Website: apple
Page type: account-selection
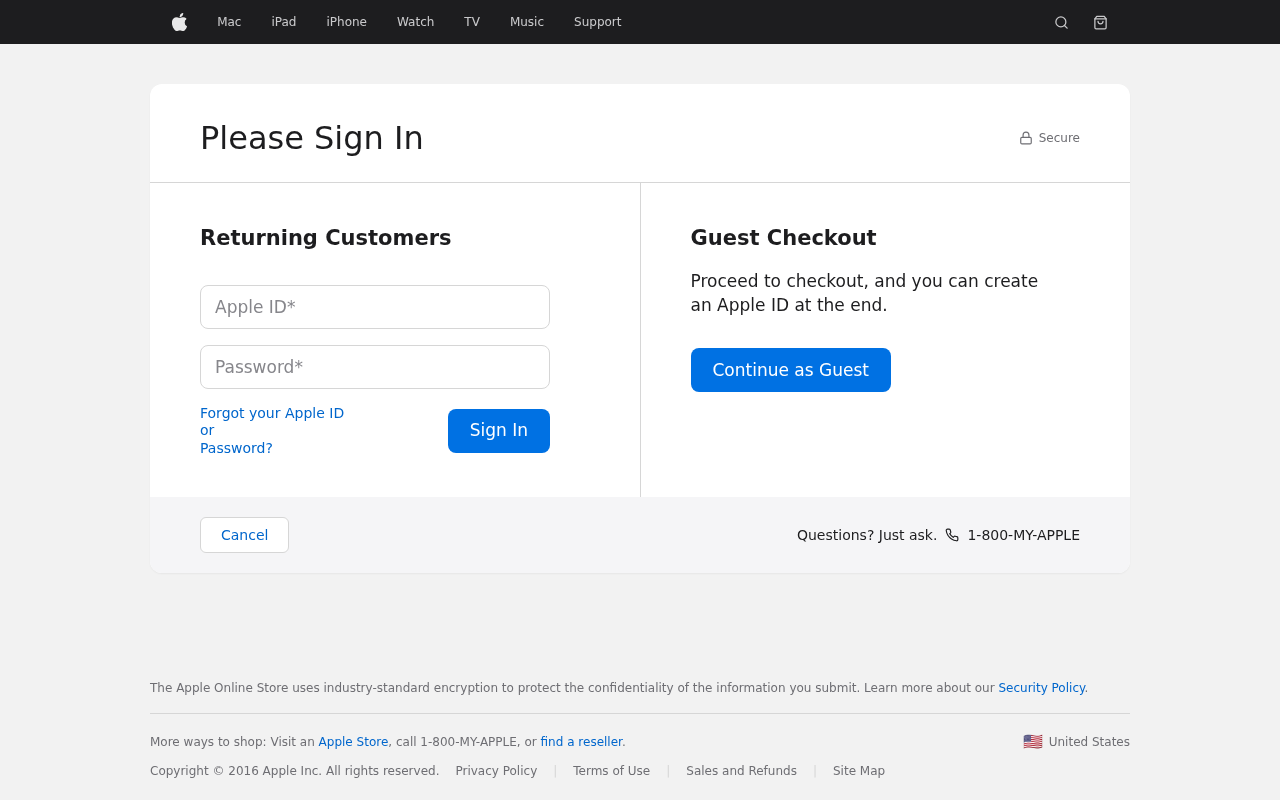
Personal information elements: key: PII_LOGIN_USERNAME
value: vanessathomas40